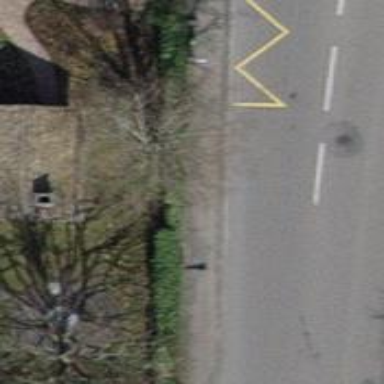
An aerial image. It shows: Sidewalk.